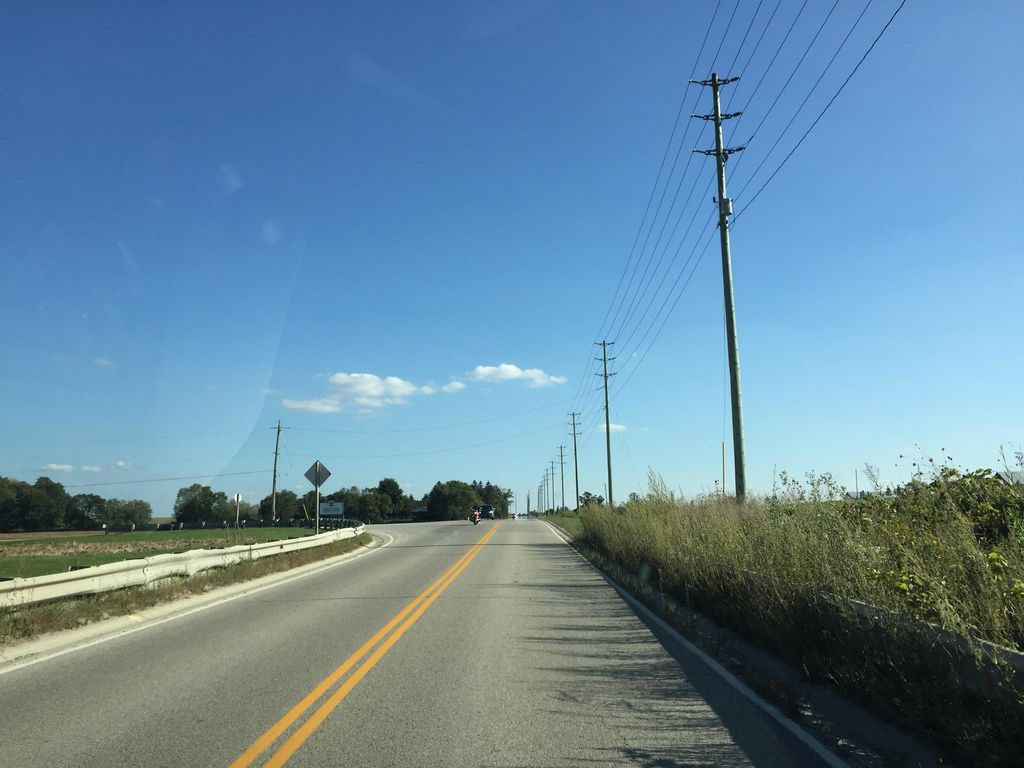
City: kitchener-waterloo